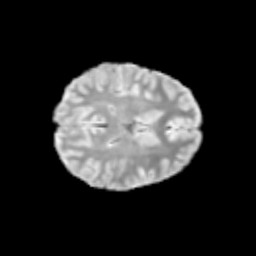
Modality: T2w
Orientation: axial
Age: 10
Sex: female
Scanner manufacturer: siemens
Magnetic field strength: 3 T
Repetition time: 3.8 s
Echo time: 0.07 s